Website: macys
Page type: billing-address
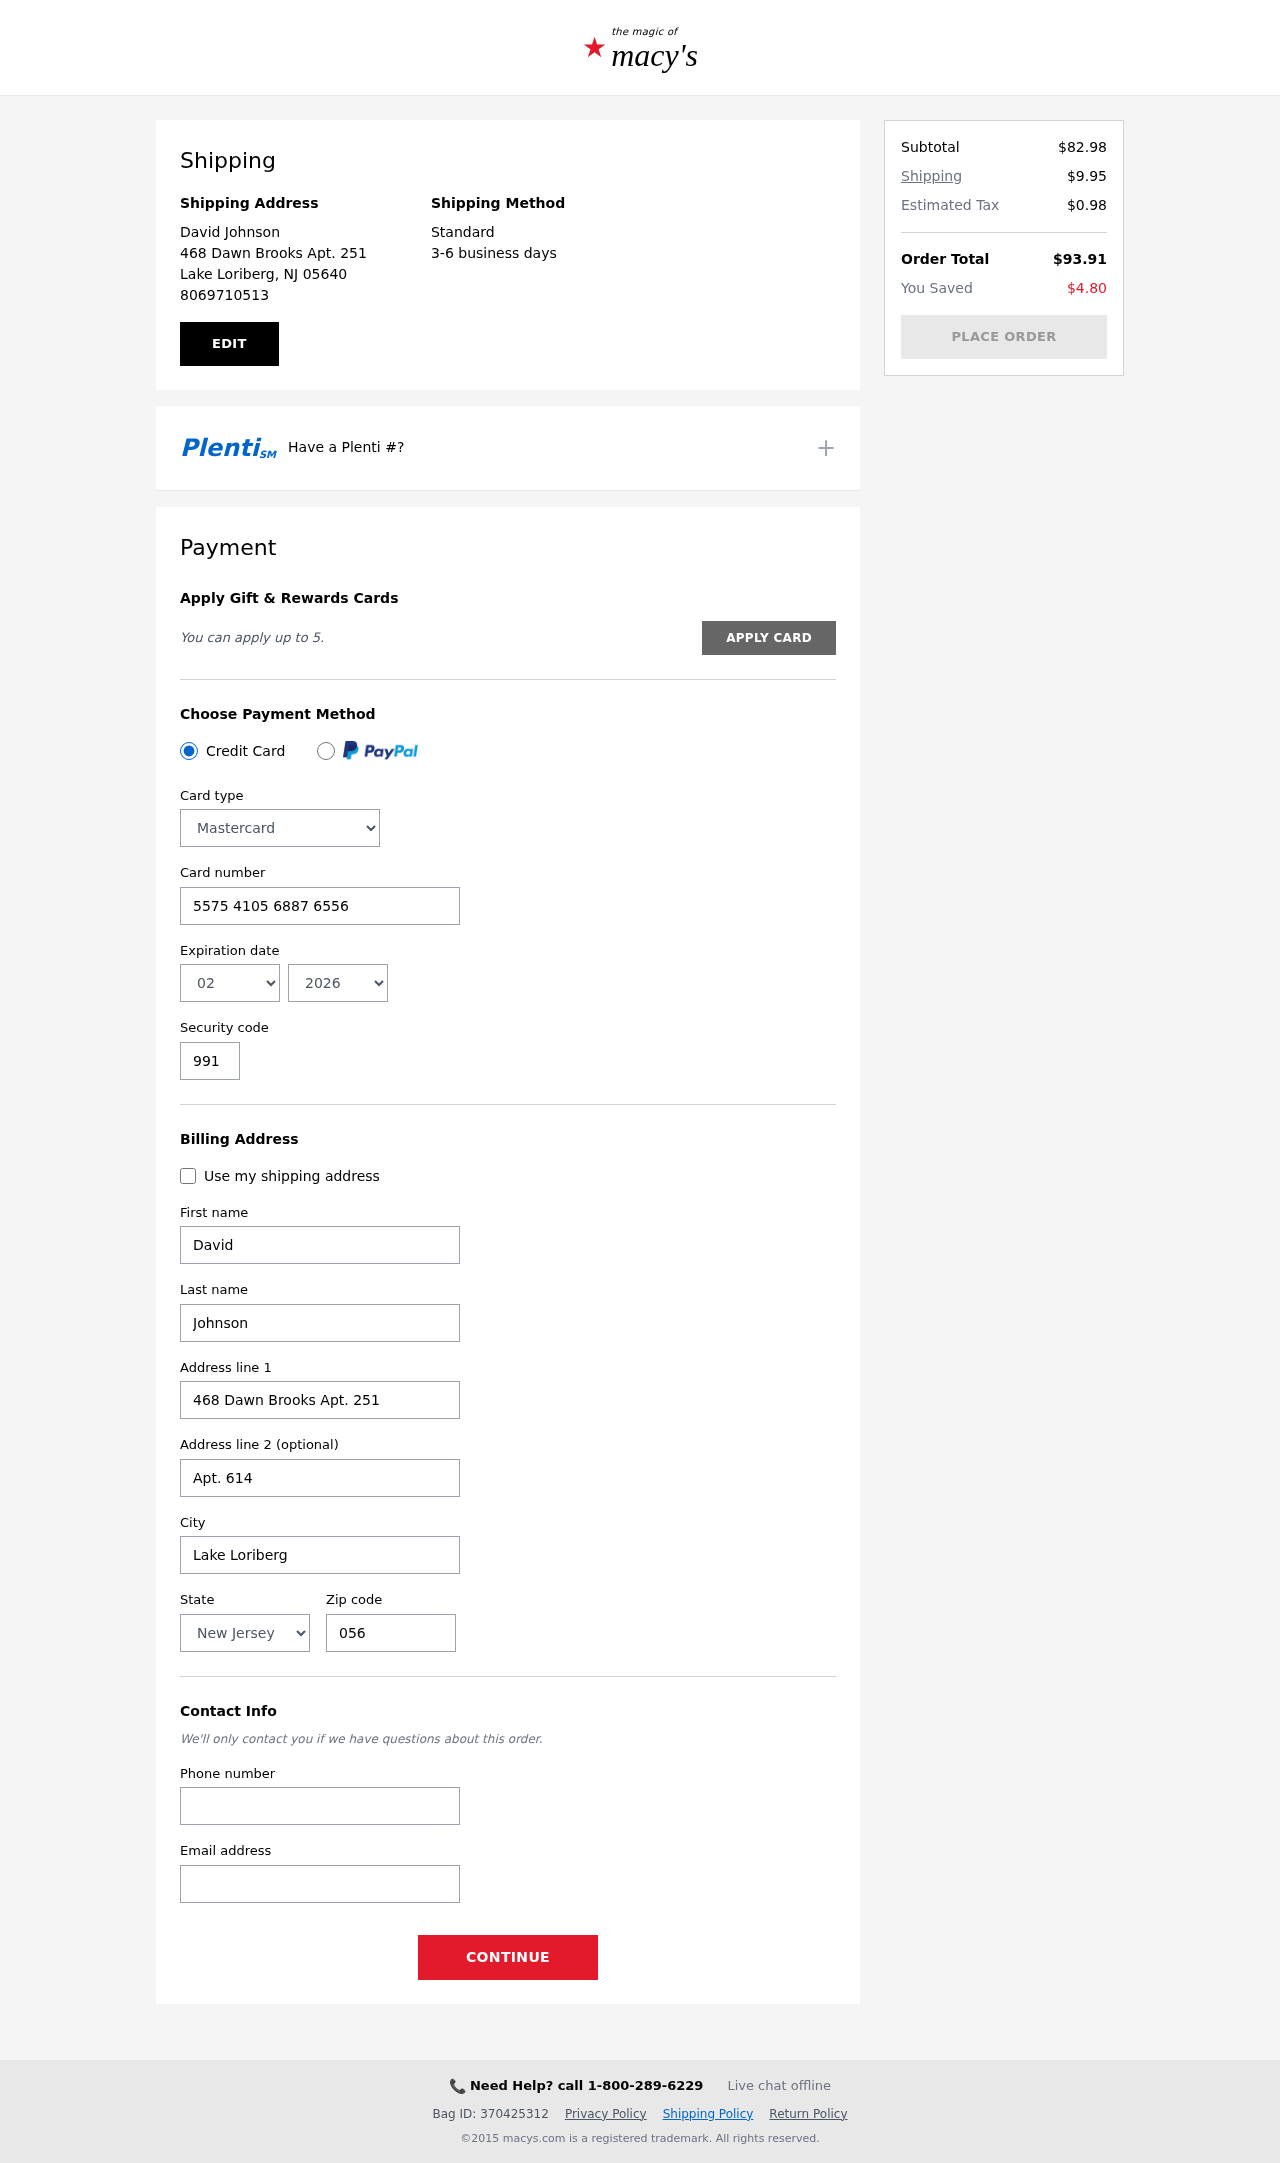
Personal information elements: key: PII_CARD_CVV
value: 991
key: PII_CARD_EXPIRY_MONTH
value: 02
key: PII_CARD_EXPIRY_YEAR
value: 26
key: PII_CARD_NUMBER
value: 5575 4105 6887 6556
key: PII_CARD_TYPE
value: Mastercard
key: PII_CITY
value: Lake Loriberg
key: PII_CITY_STATE_ZIP
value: Lake Loriberg, NJ 05640
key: PII_EMAIL
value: david.johnson@gmail.com
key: PII_FIRSTNAME
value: David
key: PII_FULLNAME
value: David Johnson
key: PII_LASTNAME
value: Johnson
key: PII_PHONE
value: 8069710513
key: PII_POSTCODE
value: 05640
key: PII_STATE
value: New Jersey
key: PII_STREET
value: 468 Dawn Brooks Apt. 251
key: PII_STREET2
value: Apt. 614
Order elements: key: ORDER_SUBTOTAL
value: $82.98
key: ORDER_SHIPPING_COST
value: $9.95
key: ORDER_TAX
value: $0.98
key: ORDER_TOTAL
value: $93.91
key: ORDER_SAVINGS
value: $4.80